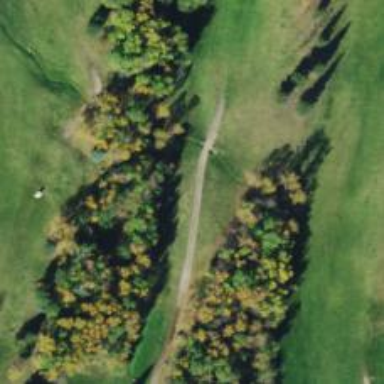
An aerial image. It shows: Path for golf carts.